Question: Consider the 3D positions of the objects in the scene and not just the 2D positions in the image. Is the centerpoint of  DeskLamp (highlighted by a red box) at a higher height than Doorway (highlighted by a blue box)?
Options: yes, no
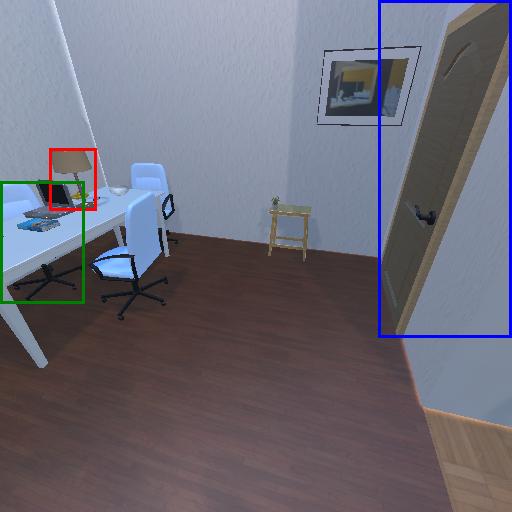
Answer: yes